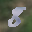
Label: 8